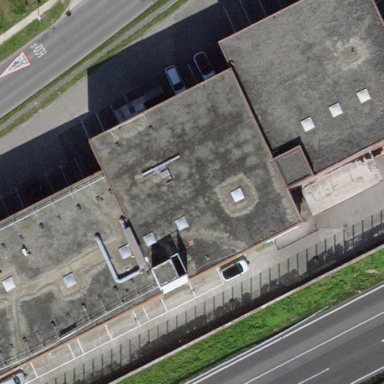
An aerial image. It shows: Industrial building.